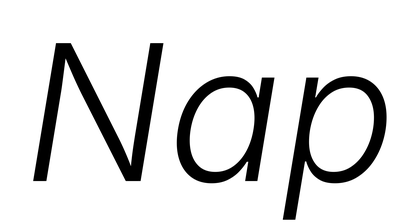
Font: Inter-Italic_Light_Italic